Question: I have 3 tables
students(id,name)
subjects(id,name)
student_subjects(student_id,subject_id,mark)
I want to select student names who passed all subjects (who have mark>=50 in all subjects)
I tried this:
'''
SELECT DISTINCT s.NAME
FROM STUDENT_SUBJECTS sb,
STUDENTS s,
SUBJECTS b
WHERE s.ID = sb.STUDENT_ID
AND b.ID = sb.SUBJECT_ID
AND sb.MARK >= 50
'''
but this get students who have any subject that is bigger than or equal to 50
is there any way to get just the names of students who passed all subjects?

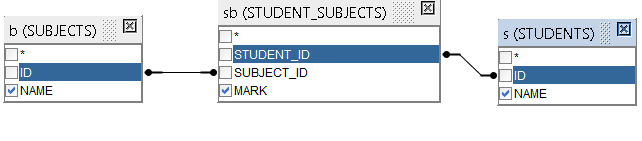
Answer: This should works:
'''
SELECT s.NAME
FROM STUDENT_SUBJECTS sb,
STUDENTS s,
SUBJECTS b
WHERE s.ID = sb.STUDENT_ID
AND b.ID = sb.SUBJECT_ID
GROUP BY S.NAME
HAVING MIN(SB.MARK)>=50
'''
In case exists two students with same name just group by id also:
'''
SELECT s.NAME
FROM STUDENT_SUBJECTS sb,
STUDENTS s,
SUBJECTS b
WHERE s.ID = sb.STUDENT_ID
AND b.ID = sb.SUBJECT_ID
GROUP BY S.ID,S.NAME
HAVING MIN(SB.MARK)>=50
'''